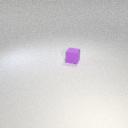
small purple rubber cube